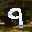
Label: 9